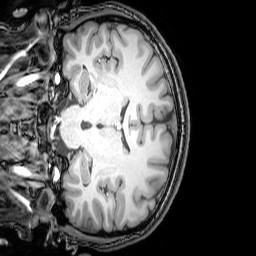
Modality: T1w
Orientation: coronal
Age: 22
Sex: male
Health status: healthy
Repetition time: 0.081 s
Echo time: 0.037 s